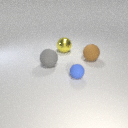
small blue rubber sphere to the right of large yellow metal sphere